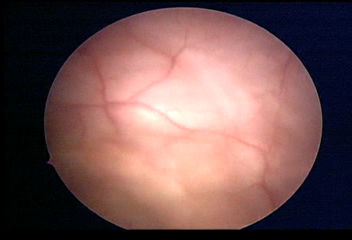
Modality: WLC
Class: Normal mucosa
Bladder cancer association: No